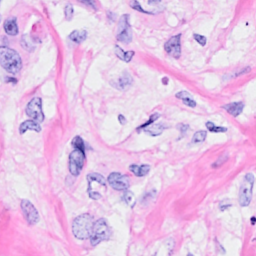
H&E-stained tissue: Breast